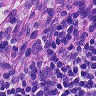
Metastatic tissue present: no